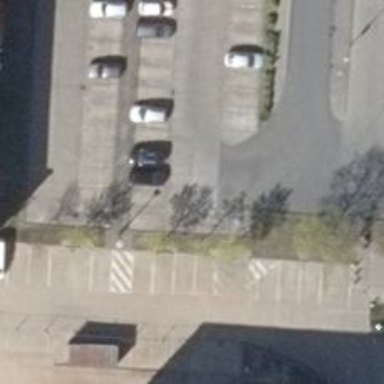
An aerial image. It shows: Parking aisle designated as service road.